Question: How can I create a popup window like in this picture:

I can create UIView and show it with a toolbar and tableview but I don't know how can I show a black overlay and is there a simple way to do this?
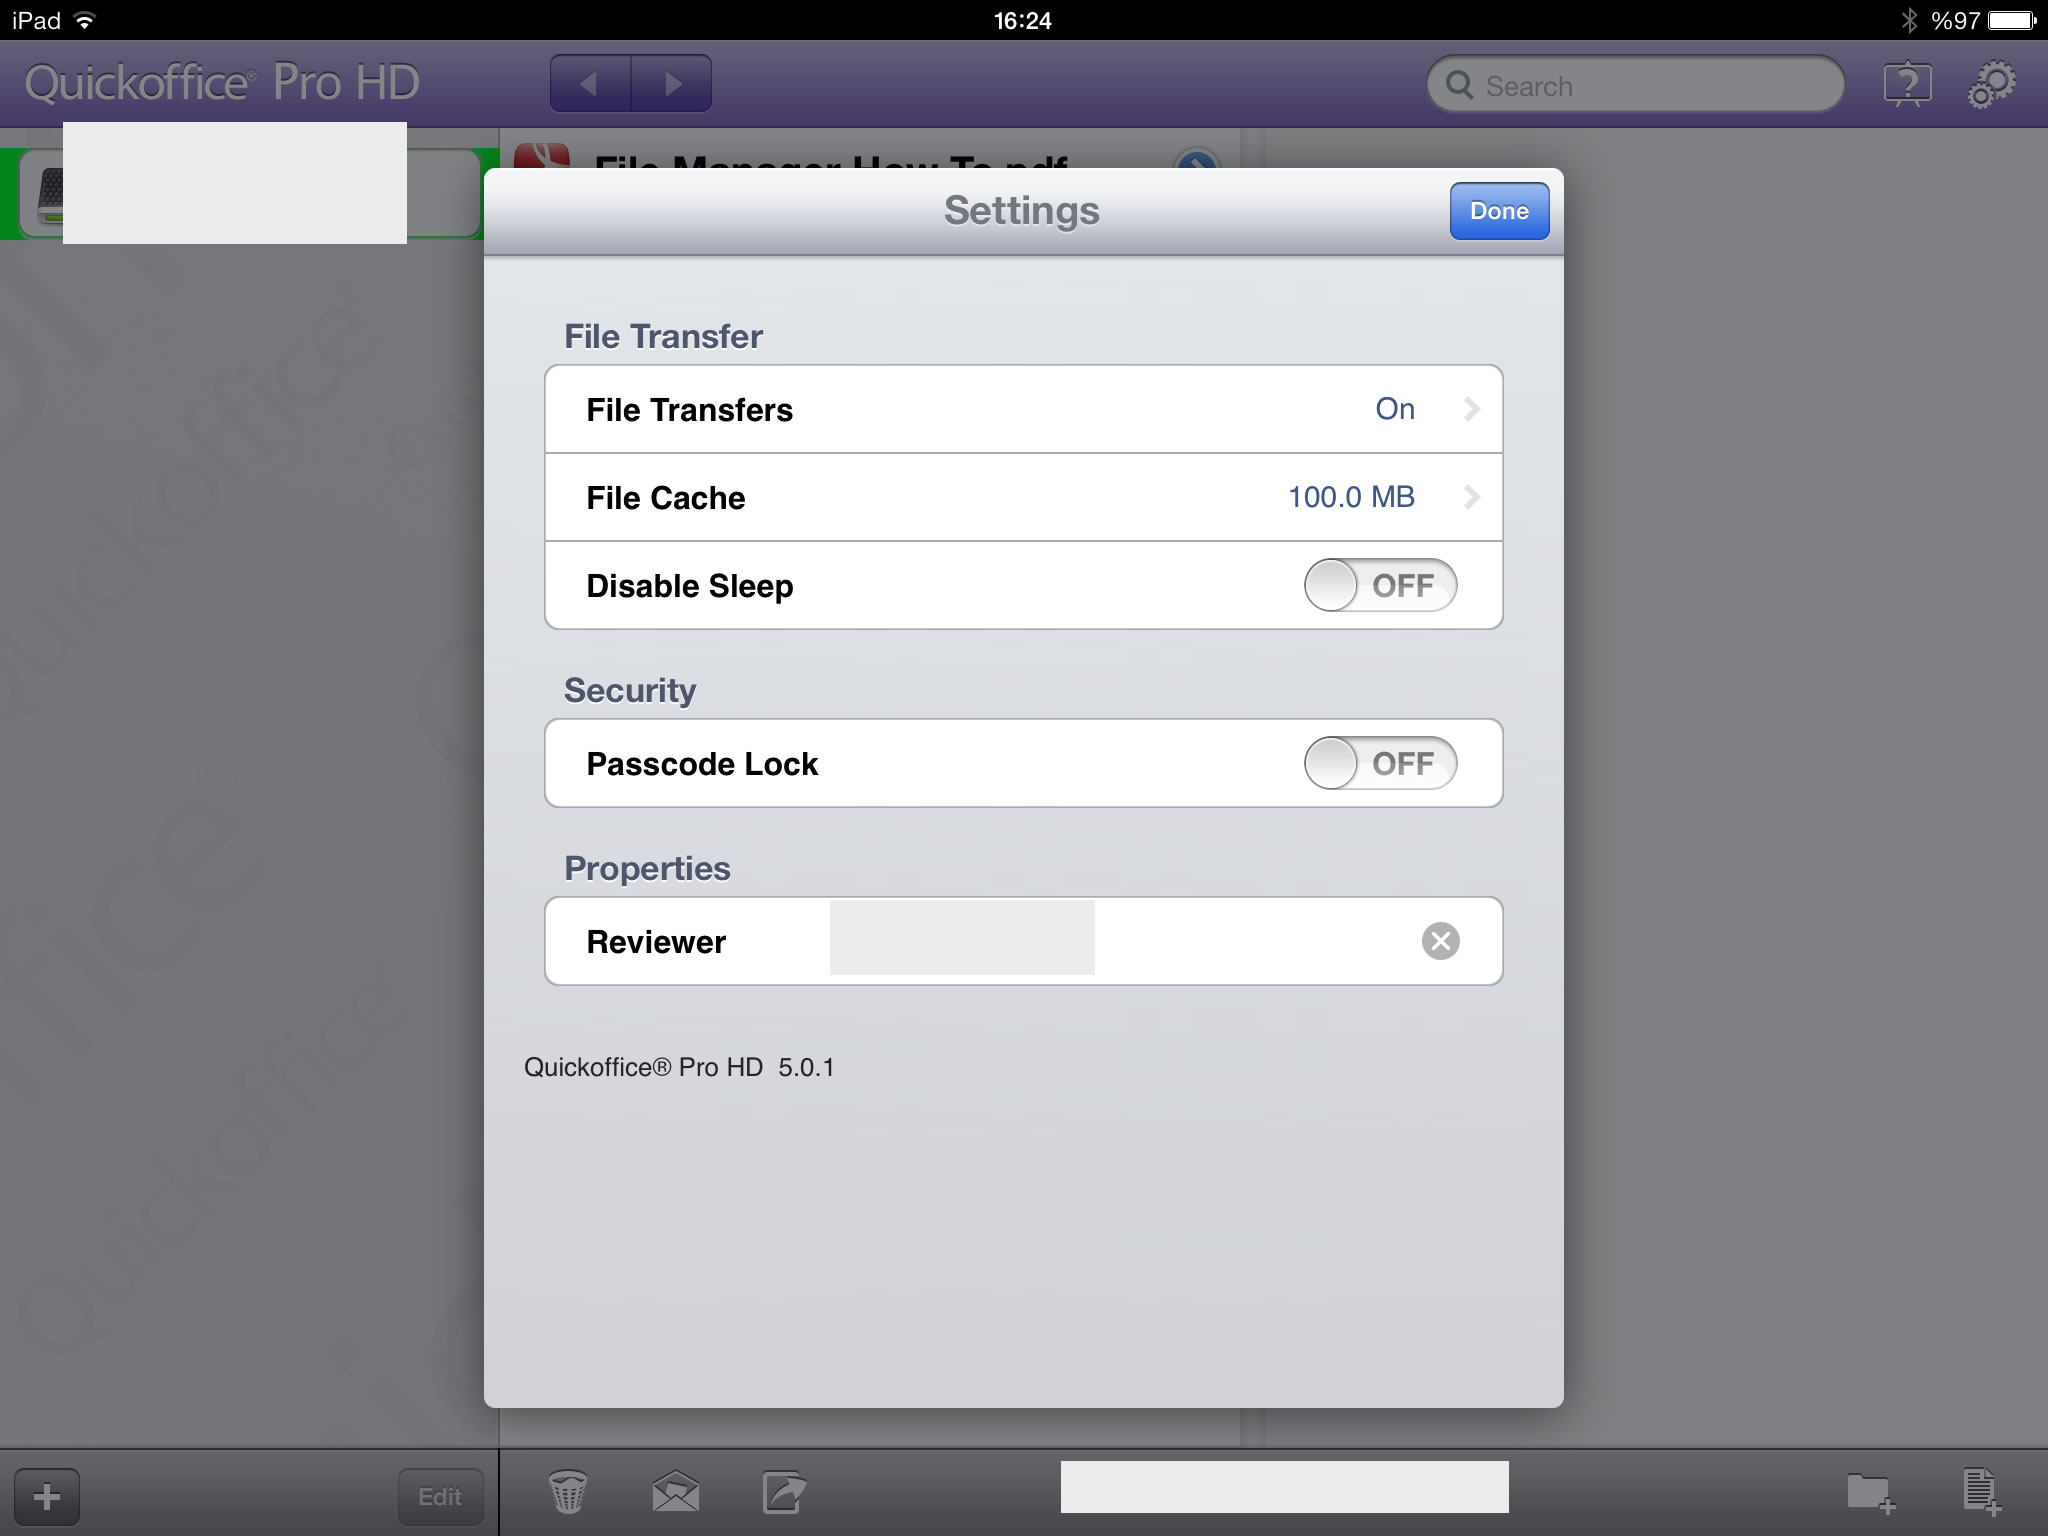
Answer: That is just an <URL>